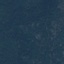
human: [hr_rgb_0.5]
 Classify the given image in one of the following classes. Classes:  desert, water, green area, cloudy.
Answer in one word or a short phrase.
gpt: green area